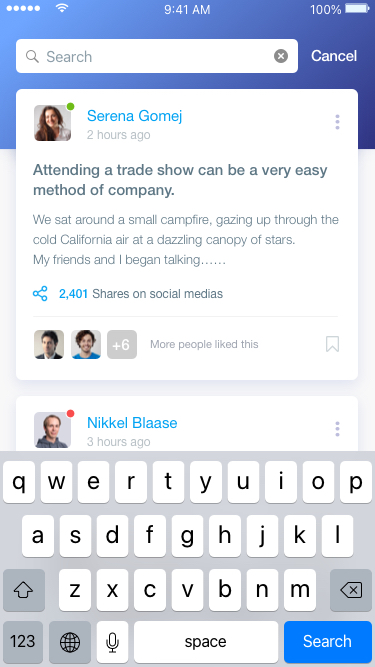
Text in this UI design:
Cancel
Search
Attending a trade show can be a very easy method of company.
We sat around a small campfire, gazing up through the cold California air at a dazzling canopy of stars.
My friends and I began talking……
2,401 Shares on social medias
Serena Gomej
2 hours ago
More people liked this
+6
Why Product Thinking is the next big thing in UX Design in the world
When thinking of User Experience, we often think of a simple, beautiful, and easy to use feature-set of a product, that makes the user’s…….
Nikkel Blaase
3 hours ago